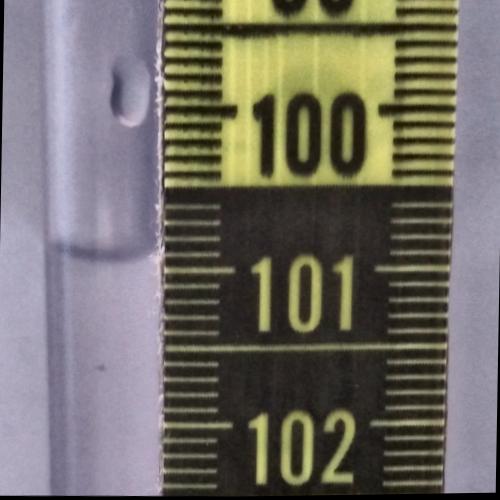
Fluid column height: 100.9 cm